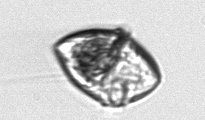
Label: Gyrodinium